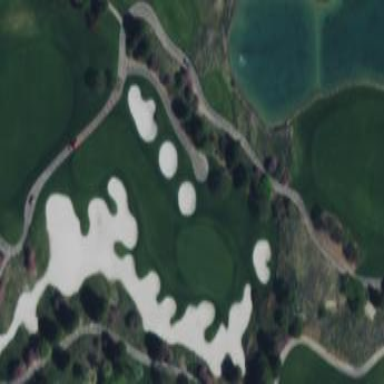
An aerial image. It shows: Bunker on golf course.